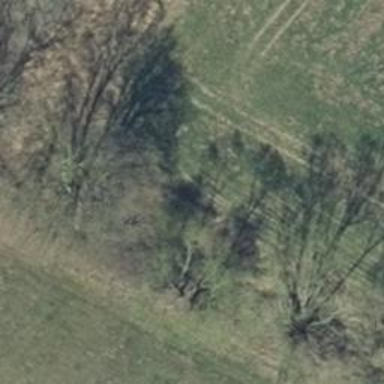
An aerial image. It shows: Row of deciduous broadleaved trees.